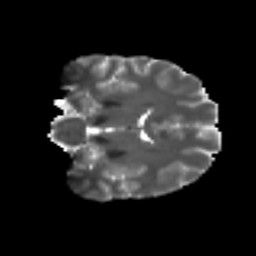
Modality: T2w
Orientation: coronal
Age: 31
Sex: female
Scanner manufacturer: ge
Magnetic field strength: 3 T
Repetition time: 7.8 s
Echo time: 0.0606 s